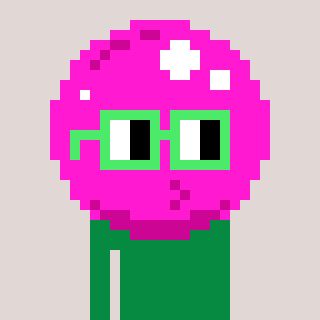
a pixel art character with square light green glasses, a bubblegum-shaped head and a green-colored body on a warm background